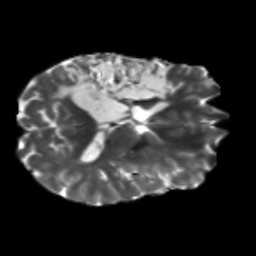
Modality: T2w
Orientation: axial
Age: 41
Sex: male
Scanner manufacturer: siemens
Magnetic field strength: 3 T
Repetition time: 5.47 s
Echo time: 0.0854 s